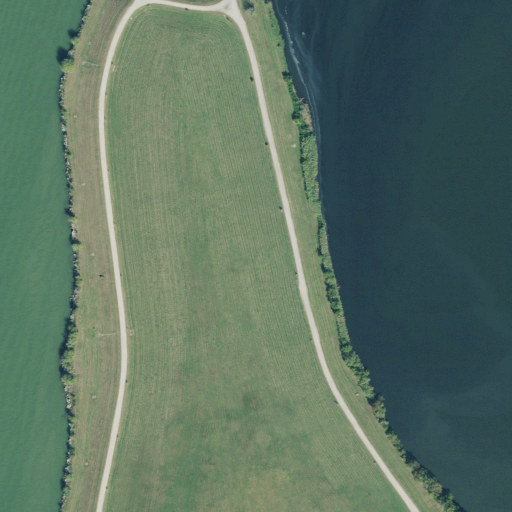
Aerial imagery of mountain in Texas named Blackwell Peninsula containing open water, grassland, low intensity development, medium intensity development, open development, herbaceous wetlands, and high intensity development